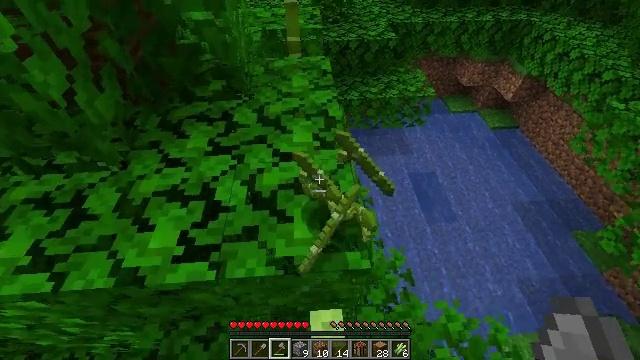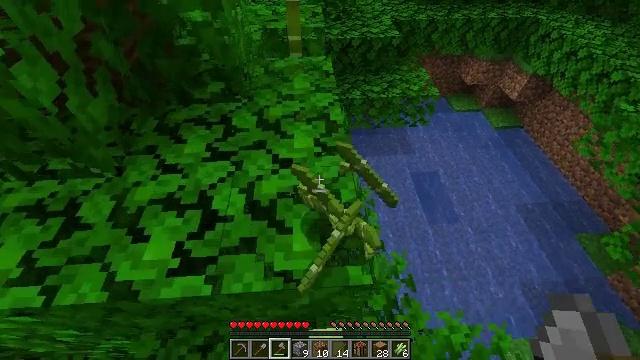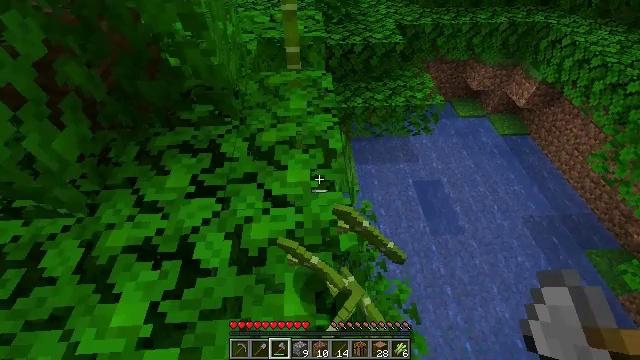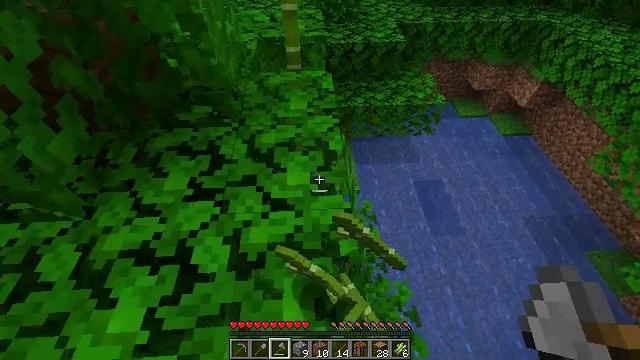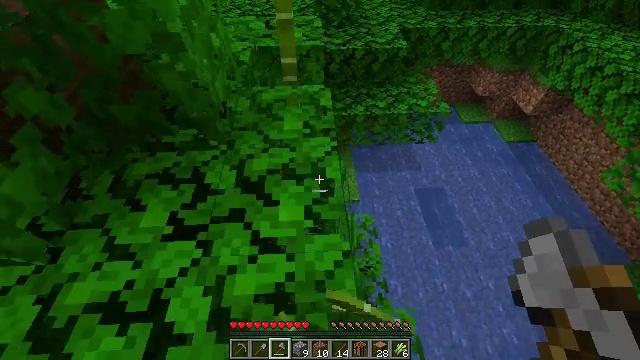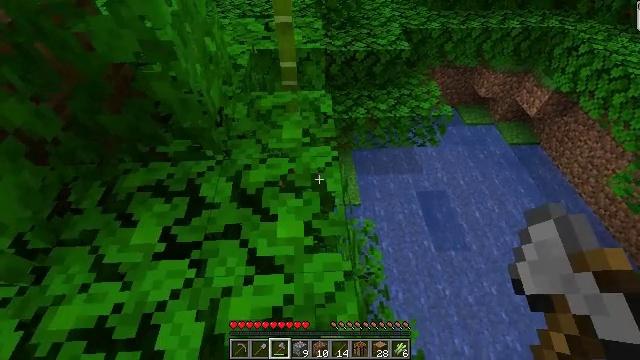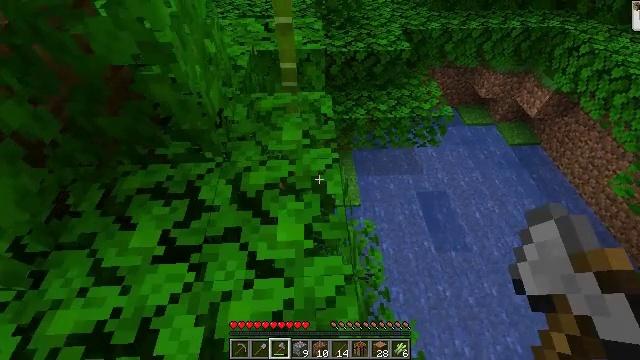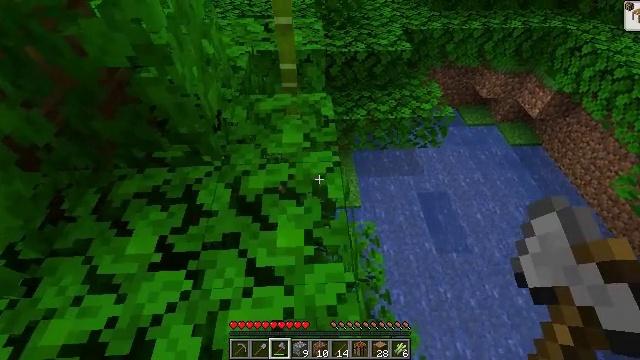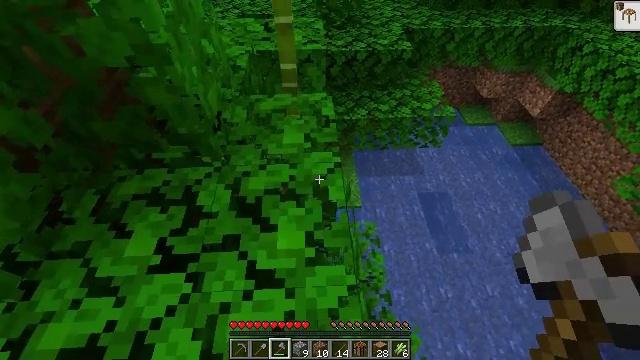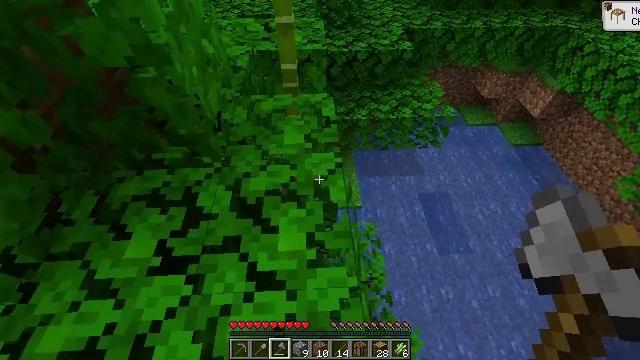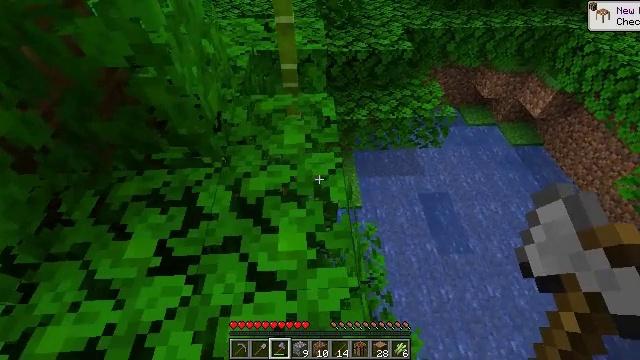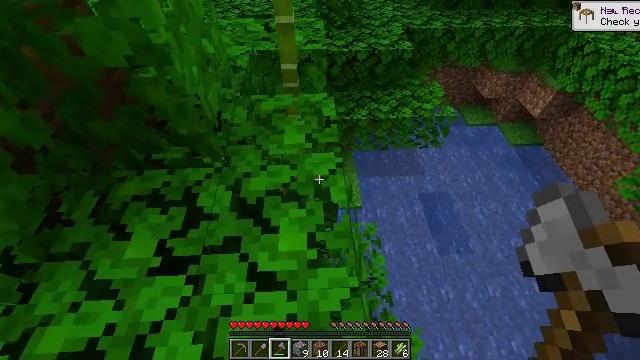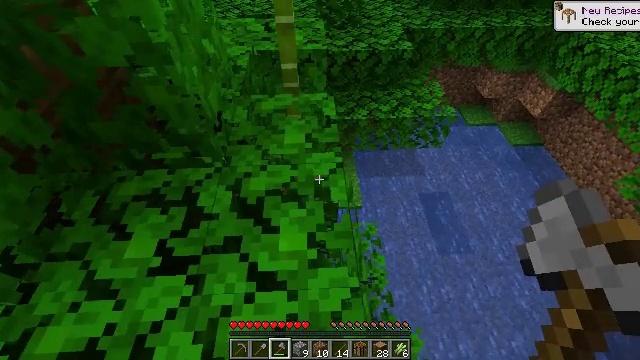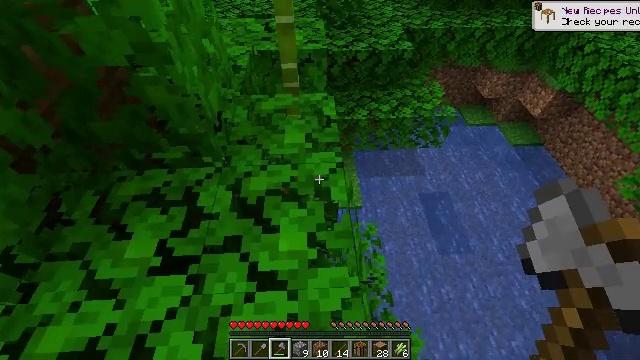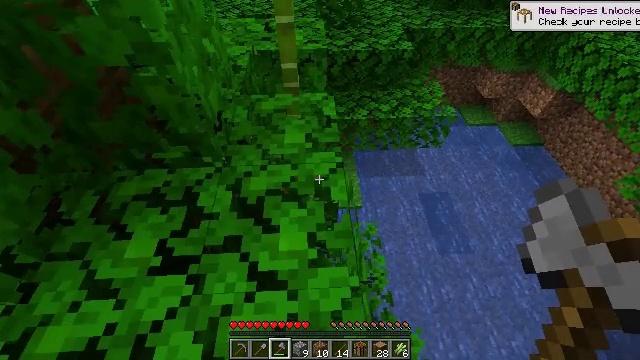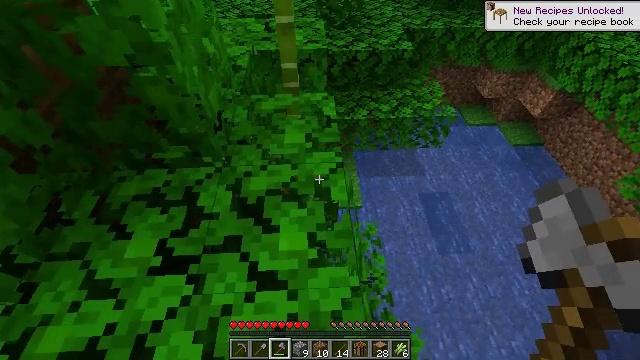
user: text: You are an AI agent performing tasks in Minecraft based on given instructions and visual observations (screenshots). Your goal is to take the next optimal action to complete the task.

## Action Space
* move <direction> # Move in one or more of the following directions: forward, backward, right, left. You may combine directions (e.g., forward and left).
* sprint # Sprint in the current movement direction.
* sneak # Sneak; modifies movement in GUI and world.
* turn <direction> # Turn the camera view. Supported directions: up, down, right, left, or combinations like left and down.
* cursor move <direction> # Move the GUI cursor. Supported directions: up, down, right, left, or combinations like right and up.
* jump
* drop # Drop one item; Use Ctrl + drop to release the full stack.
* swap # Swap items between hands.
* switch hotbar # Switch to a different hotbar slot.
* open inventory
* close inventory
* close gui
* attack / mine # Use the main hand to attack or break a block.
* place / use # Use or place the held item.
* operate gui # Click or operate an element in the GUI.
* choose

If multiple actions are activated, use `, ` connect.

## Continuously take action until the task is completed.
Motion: motion action
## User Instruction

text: Collect bamboo for crafting.
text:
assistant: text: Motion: move forward
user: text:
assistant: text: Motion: move forward
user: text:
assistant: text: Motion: move forward
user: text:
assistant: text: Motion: move forward
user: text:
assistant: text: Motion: no_op
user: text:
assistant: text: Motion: no_op
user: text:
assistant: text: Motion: no_op
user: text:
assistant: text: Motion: no_op
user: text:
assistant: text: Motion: no_op
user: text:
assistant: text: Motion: no_op
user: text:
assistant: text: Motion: no_op
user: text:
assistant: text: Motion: no_op
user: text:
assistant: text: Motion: no_op
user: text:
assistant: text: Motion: no_op
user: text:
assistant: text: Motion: no_op
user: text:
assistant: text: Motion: no_op
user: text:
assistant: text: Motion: open inventory
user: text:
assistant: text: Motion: open inventory
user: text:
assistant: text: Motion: open inventory
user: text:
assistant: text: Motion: open inventory
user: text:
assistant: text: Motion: open inventory
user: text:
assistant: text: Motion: no_op
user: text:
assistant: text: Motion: no_op
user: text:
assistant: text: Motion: no_op
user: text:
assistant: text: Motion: no_op
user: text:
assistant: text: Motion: no_op
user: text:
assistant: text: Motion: cursor move right and down
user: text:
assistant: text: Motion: no_op
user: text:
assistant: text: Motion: no_op
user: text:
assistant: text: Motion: no_op